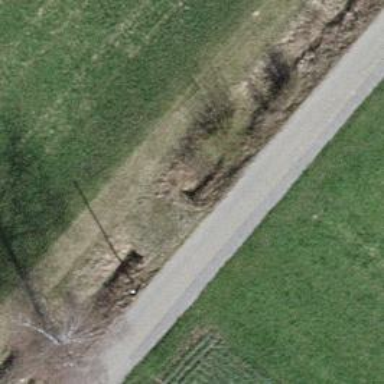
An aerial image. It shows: Culvert tunnel passing through ditch.